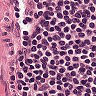
Metastatic tissue present: no